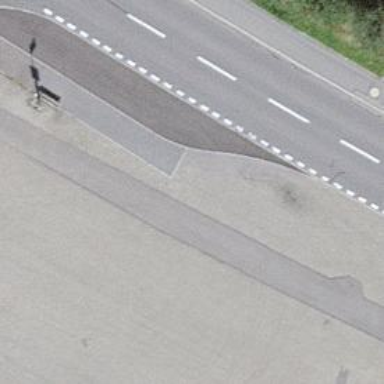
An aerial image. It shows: Platform for public transport. The platform is located by the road.